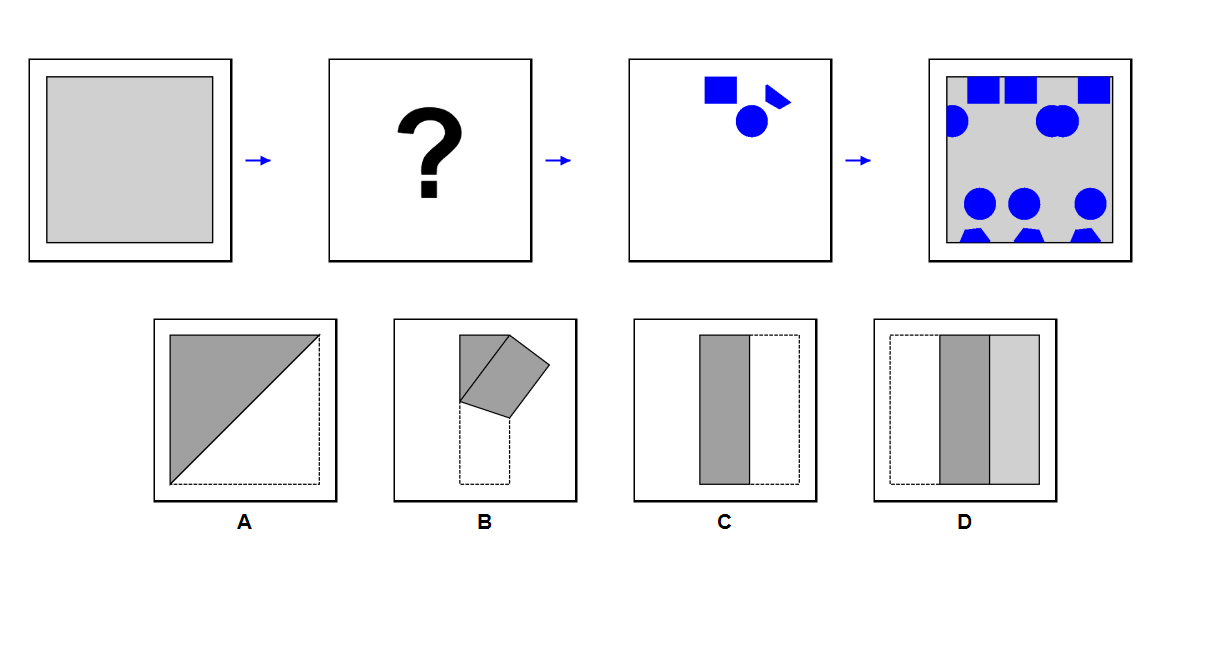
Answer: A